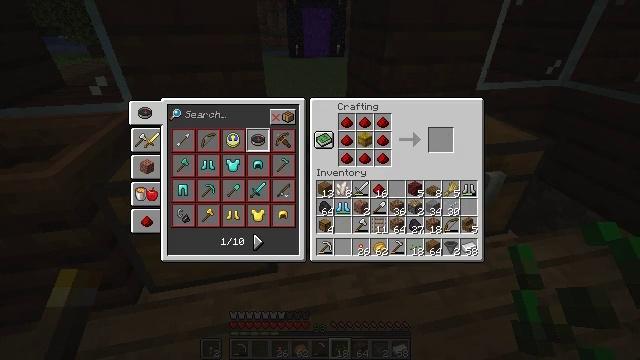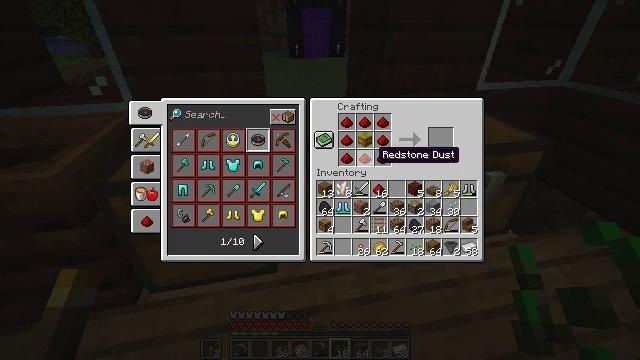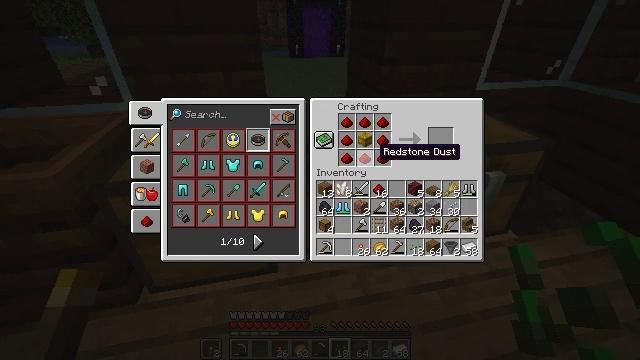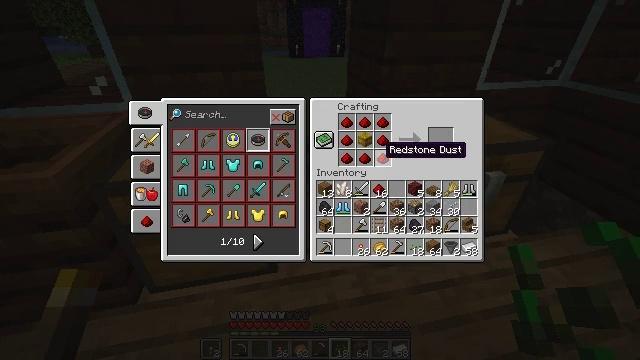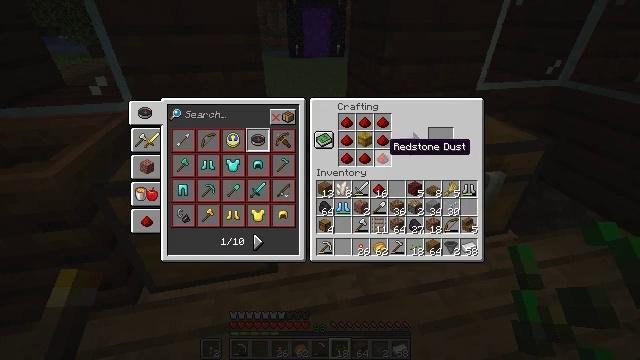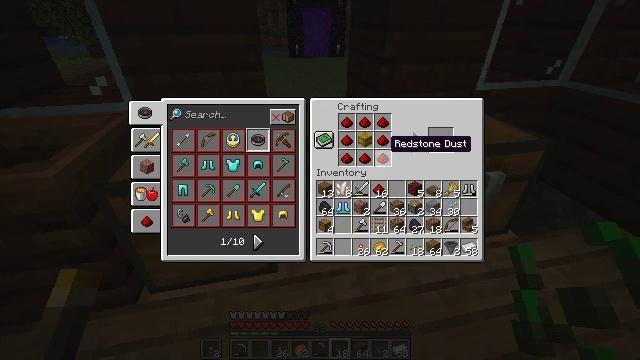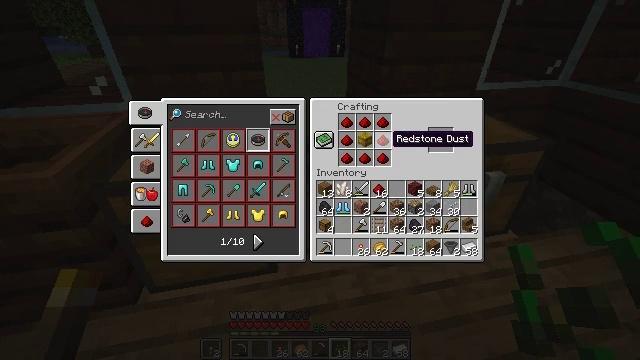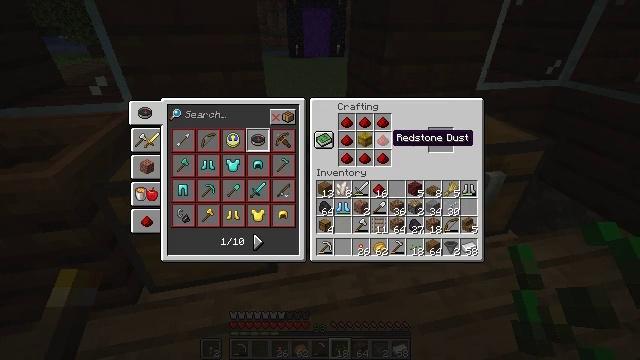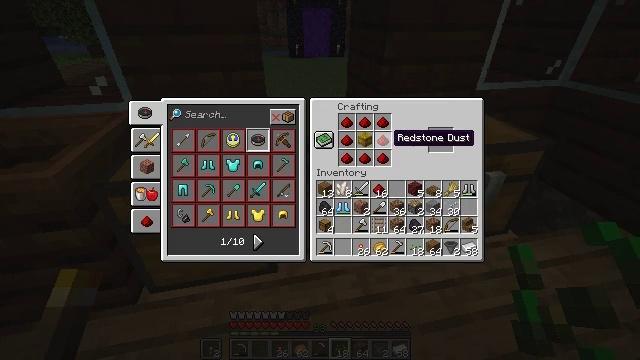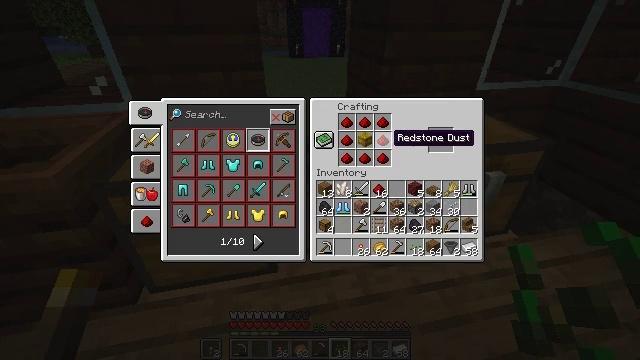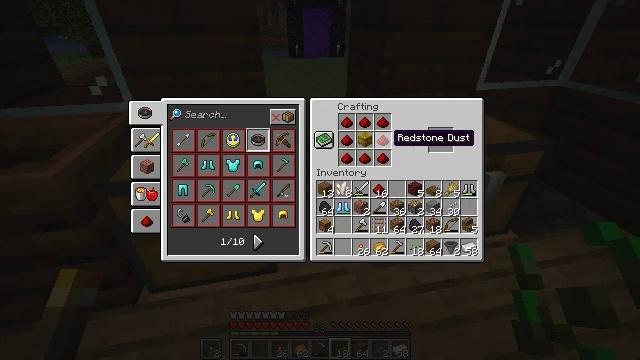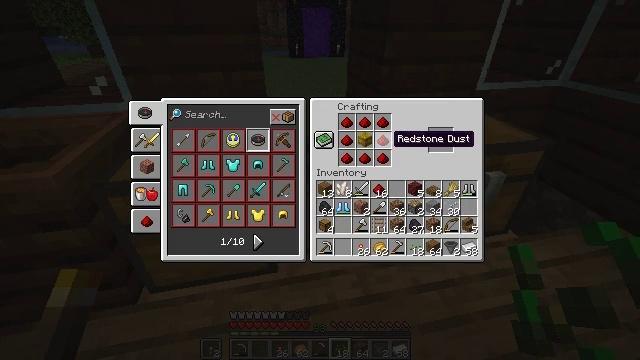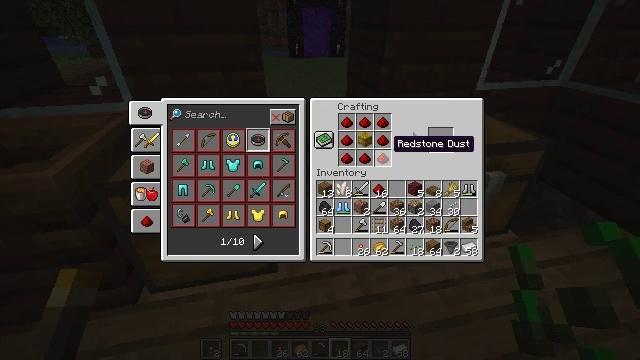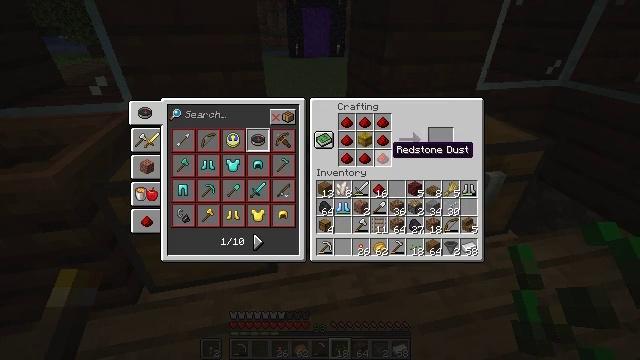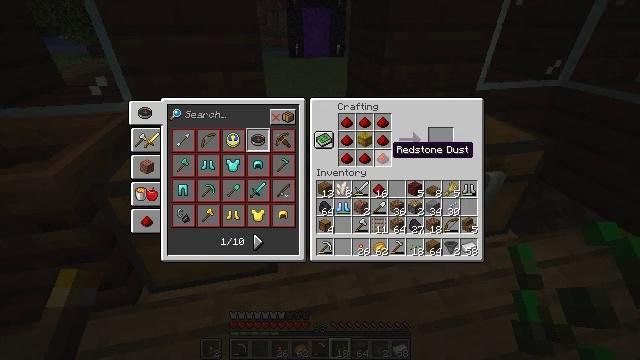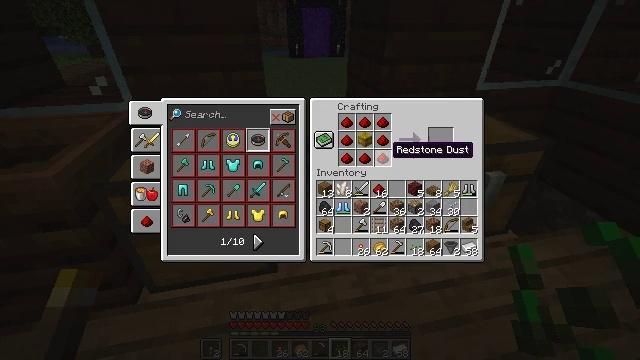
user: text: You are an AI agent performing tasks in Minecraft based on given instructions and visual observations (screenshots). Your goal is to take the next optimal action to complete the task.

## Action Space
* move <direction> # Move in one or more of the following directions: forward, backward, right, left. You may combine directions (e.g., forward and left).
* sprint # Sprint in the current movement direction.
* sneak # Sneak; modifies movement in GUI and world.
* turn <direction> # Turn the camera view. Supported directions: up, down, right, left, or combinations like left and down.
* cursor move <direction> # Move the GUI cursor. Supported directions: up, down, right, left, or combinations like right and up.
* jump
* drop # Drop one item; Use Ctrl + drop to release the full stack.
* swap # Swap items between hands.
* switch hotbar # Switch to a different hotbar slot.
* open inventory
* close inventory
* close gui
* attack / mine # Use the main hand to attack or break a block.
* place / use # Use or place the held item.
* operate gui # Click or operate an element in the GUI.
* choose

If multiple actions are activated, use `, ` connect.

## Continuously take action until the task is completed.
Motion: motion action
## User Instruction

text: Use the crafting table to make a target.
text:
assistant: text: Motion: no_op
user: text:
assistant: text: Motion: no_op
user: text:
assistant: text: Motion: no_op
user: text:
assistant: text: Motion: no_op
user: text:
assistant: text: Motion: no_op
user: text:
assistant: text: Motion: no_op
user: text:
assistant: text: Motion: no_op
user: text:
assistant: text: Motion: no_op
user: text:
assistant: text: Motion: no_op
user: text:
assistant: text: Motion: no_op
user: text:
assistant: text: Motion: no_op
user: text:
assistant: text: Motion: no_op
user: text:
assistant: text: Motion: sneak
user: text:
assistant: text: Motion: sneak
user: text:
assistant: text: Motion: sneak
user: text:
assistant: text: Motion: sneak
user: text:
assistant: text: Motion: sneak
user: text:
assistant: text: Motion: sneak, operate gui
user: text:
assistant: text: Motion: sneak, operate gui
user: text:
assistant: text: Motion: sneak
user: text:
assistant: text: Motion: sneak, cursor move left and up
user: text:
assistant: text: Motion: sneak, cursor move up
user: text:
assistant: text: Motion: sneak, cursor move up
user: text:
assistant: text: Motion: sneak
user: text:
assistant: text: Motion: sneak
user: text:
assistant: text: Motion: sneak
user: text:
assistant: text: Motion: sneak
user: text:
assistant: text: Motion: sneak
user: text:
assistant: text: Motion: sneak
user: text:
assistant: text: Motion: sneak